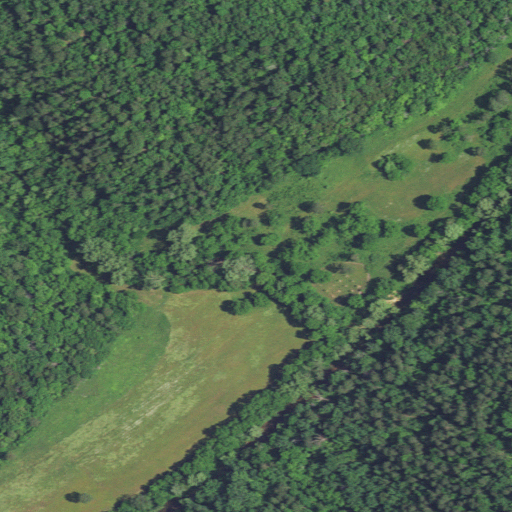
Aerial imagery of valley in Missouri named Wolf Hollow containing deciduous forest, pasture, grassland, evergreen forest, and mixed forest